Question: Currently I have a jqGrid in html. I am looking for a way to pull the data from the HTML elements, not from the jqGrid object, and put each column into an array. I've looked at a bunch of examples and been unable to find something that works the way I need it..
This is what I have currently. It pulls the jgGrid, which is a .d class and loads it into dTags. Then I grab the tableId and try and pull the row data(I actually need column data was just using for an example) and am having no luck. Any help would be much appreciated.
'''
function generateXML()
{
// get class tags d, np, ch
var dTags = $(".d");
var npTags = $(".np");
var chTags = $(".ch");
for(var i = 0; i<dTags.size(); i++)
{
log(dTags.size());
var tableId = dTags[i].id;
var tableName = "#" + tableId + " td:nth-child(0)";
log(tableName);
var colArray = $(tableName).map(function(){
return $(this).text();
}).get();
log(JSON.stringify(colArray));
}
}
'''
HTML - Looks like this
'''
<table id="polarizationTable" class="d" ></table>
'''
The html the jqGrid generates looks like this...

and the code that generates that is..
'''
<div class="ui-jqgrid ui-widget ui-widget-content ui-corner-all" id="gbox_polarizationTable" dir="ltr" style="width: 729px; "><div class="ui-widget-overlay jqgrid-overlay" id="lui_polarizationTable"></div><div class="loading ui-state-default ui-state-active" id="load_polarizationTable" style="display: none; ">Loading...</div><div class="ui-jqgrid-view" id="gview_polarizationTable" style="width: 729px; "><div class="ui-jqgrid-titlebar ui-widget-header ui-corner-top ui-helper-clearfix"><a role="link" href="javascript:void(0)" class="ui-jqgrid-titlebar-close HeaderButton" style="right: 0px; "><span class="ui-icon ui-icon-circle-triangle-n"></span></a><span class="ui-jqgrid-title">Polarization Table</span></div><div style="width: 729px; " class="ui-state-default ui-jqgrid-hdiv"><div class="ui-jqgrid-hbox"><table class="ui-jqgrid-htable" style="width: 711px; " role="grid" aria-labelledby="gbox_polarizationTable" cellspacing="0" cellpadding="0" border="0"><thead><tr class="ui-jqgrid-labels" role="rowheader"><th id="polarizationTable_TestTime" role="columnheader" class="ui-state-default ui-th-column ui-th-ltr" style="width: 97px; "><span class="ui-jqgrid-resize ui-jqgrid-resize-ltr" style="cursor: col-resize; ">&nbsp;</span><div id="jqgh_polarizationTable_TestTime" class="ui-jqgrid-sortable">Minutes<span class="s-ico" style="display:none"><span sort="asc" class="ui-grid-ico-sort ui-icon-asc ui-state-disabled ui-icon ui-icon-triangle-1-n ui-sort-ltr"></span><span sort="desc" class="ui-grid-ico-sort ui-icon-desc ui-state-disabled ui-icon ui-icon-triangle-1-s ui-sort-ltr"></span></span></div></th><th id="polarizationTable_RdgA" role="columnheader" class="ui-state-default ui-th-column ui-th-ltr" style="width: 97px; "><span class="ui-jqgrid-resize ui-jqgrid-resize-ltr" style="cursor: col-resize; ">&nbsp;</span><div id="jqgh_polarizationTable_RdgA" class="ui-jqgrid-sortable">Reading A<span class="s-ico" style="display:none"><span sort="asc" class="ui-grid-ico-sort ui-icon-asc ui-state-disabled ui-icon ui-icon-triangle-1-n ui-sort-ltr"></span><span sort="desc" class="ui-grid-ico-sort ui-icon-desc ui-state-disabled ui-icon ui-icon-triangle-1-s ui-sort-ltr"></span></span></div></th><th id="polarizationTable_CorrA" role="columnheader" class="ui-state-default ui-th-column ui-th-ltr" style="width: 97px; "><span class="ui-jqgrid-resize ui-jqgrid-resize-ltr" style="cursor: col-resize; ">&nbsp;</span><div id="jqgh_polarizationTable_CorrA" class="ui-jqgrid-sortable">Corr A<span class="s-ico" style="display:none"><span sort="asc" class="ui-grid-ico-sort ui-icon-asc ui-state-disabled ui-icon ui-icon-triangle-1-n ui-sort-ltr"></span><span sort="desc" class="ui-grid-ico-sort ui-icon-desc ui-state-disabled ui-icon ui-icon-triangle-1-s ui-sort-ltr"></span></span></div></th><th id="polarizationTable_RdgB" role="columnheader" class="ui-state-default ui-th-column ui-th-ltr" style="width: 97px; "><span class="ui-jqgrid-resize ui-jqgrid-resize-ltr" style="cursor: col-resize; ">&nbsp;</span><div id="jqgh_polarizationTable_RdgB" class="ui-jqgrid-sortable">Reading B<span class="s-ico" style="display:none"><span sort="asc" class="ui-grid-ico-sort ui-icon-asc ui-state-disabled ui-icon ui-icon-triangle-1-n ui-sort-ltr"></span><span sort="desc" class="ui-grid-ico-sort ui-icon-desc ui-state-disabled ui-icon ui-icon-triangle-1-s ui-sort-ltr"></span></span></div></th><th id="polarizationTable_CorrB" role="columnheader" class="ui-state-default ui-th-column ui-th-ltr" style="width: 97px; "><span class="ui-jqgrid-resize ui-jqgrid-resize-ltr" style="cursor: col-resize; ">&nbsp;</span><div id="jqgh_polarizationTable_CorrB" class="ui-jqgrid-sortable">Corr B<span class="s-ico" style="display:none"><span sort="asc" class="ui-grid-ico-sort ui-icon-asc ui-state-disabled ui-icon ui-icon-triangle-1-n ui-sort-ltr"></span><span sort="desc" class="ui-grid-ico-sort ui-icon-desc ui-state-disabled ui-icon ui-icon-triangle-1-s ui-sort-ltr"></span></span></div></th><th id="polarizationTable_RdgC" role="columnheader" class="ui-state-default ui-th-column ui-th-ltr" style="width: 97px; "><span class="ui-jqgrid-resize ui-jqgrid-resize-ltr" style="cursor: col-resize; ">&nbsp;</span><div id="jqgh_polarizationTable_RdgC" class="ui-jqgrid-sortable">Reading C<span class="s-ico" style="display:none"><span sort="asc" class="ui-grid-ico-sort ui-icon-asc ui-state-disabled ui-icon ui-icon-triangle-1-n ui-sort-ltr"></span><span sort="desc" class="ui-grid-ico-sort ui-icon-desc ui-state-disabled ui-icon ui-icon-triangle-1-s ui-sort-ltr"></span></span></div></th><th id="polarizationTable_CorrC" role="columnheader" class="ui-state-default ui-th-column ui-th-ltr" style="width: 94px; "><span class="ui-jqgrid-resize ui-jqgrid-resize-ltr" style="cursor: col-resize; ">&nbsp;</span><div id="jqgh_polarizationTable_CorrC" class="ui-jqgrid-sortable">Corr C<span class="s-ico" style="display:none"><span sort="asc" class="ui-grid-ico-sort ui-icon-asc ui-state-disabled ui-icon ui-icon-triangle-1-n ui-sort-ltr"></span><span sort="desc" class="ui-grid-ico-sort ui-icon-desc ui-state-disabled ui-icon ui-icon-triangle-1-s ui-sort-ltr"></span></span></div></th></tr></thead></table></div></div><div class="ui-jqgrid-bdiv" style="height: 250px; width: 729px; "><div style="position:relative;"><div></div><table id="polarizationTable" class="d ui-jqgrid-btable" tabindex="1" cellspacing="0" cellpadding="0" border="0" role="grid" aria-multiselectable="false" aria-labelledby="gbox_polarizationTable" style="width: 711px; "><tbody><tr class="jqgfirstrow" role="row" style="height:auto"><td role="gridcell" style="height: 0px; width: 97px; "></td><td role="gridcell" style="height: 0px; width: 97px; "></td><td role="gridcell" style="height: 0px; width: 97px; "></td><td role="gridcell" style="height: 0px; width: 97px; "></td><td role="gridcell" style="height: 0px; width: 97px; "></td><td role="gridcell" style="height: 0px; width: 97px; "></td><td role="gridcell" style="height: 0px; width: 94px; "></td></tr><tr role="row" id="1" tabindex="0" class="ui-widget-content jqgrow ui-row-ltr ui-state-highlight" aria-selected="true"><td role="gridcell" style="text-align:center;" title="0.25" aria-describedby="polarizationTable_TestTime">0.25</td><td role="gridcell" style="text-align:center;" title="" aria-describedby="polarizationTable_RdgA">&nbsp;</td><td role="gridcell" style="text-align:center;" title="" aria-describedby="polarizationTable_CorrA">&nbsp;</td><td role="gridcell" style="text-align:center;" title="" aria-describedby="polarizationTable_RdgB">&nbsp;</td><td role="gridcell" style="text-align:center;" title="" aria-describedby="polarizationTable_CorrB">&nbsp;</td><td role="gridcell" style="text-align:center;" title="" aria-describedby="polarizationTable_RdgC">&nbsp;</td><td role="gridcell" style="text-align:center;" title="" aria-describedby="polarizationTable_CorrC">&nbsp;</td></tr><tr role="row" id="2" tabindex="-1" class="ui-widget-content jqgrow ui-row-ltr"><td role="gridcell" style="text-align:center;" title="0.5" aria-describedby="polarizationTable_TestTime">0.5</td><td role="gridcell" style="text-align:center;" title="" aria-describedby="polarizationTable_RdgA">&nbsp;</td><td role="gridcell" style="text-align:center;" title="" aria-describedby="polarizationTable_CorrA">&nbsp;</td><td role="gridcell" style="text-align:center;" title="" aria-describedby="polarizationTable_RdgB">&nbsp;</td><td role="gridcell" style="text-align:center;" title="" aria-describedby="polarizationTable_CorrB">&nbsp;</td><td role="gridcell" style="text-align:center;" title="" aria-describedby="polarizationTable_RdgC">&nbsp;</td><td role="gridcell" style="text-align:center;" title="" aria-describedby="polarizationTable_CorrC">&nbsp;</td></tr><tr role="row" id="3" tabindex="-1" class="ui-widget-content jqgrow ui-row-ltr"><td role="gridcell" style="text-align:center;" title="0.75" aria-describedby="polarizationTable_TestTime">0.75</td><td role="gridcell" style="text-align:center;" title="" aria-describedby="polarizationTable_RdgA">&nbsp;</td><td role="gridcell" style="text-align:center;" title="" aria-describedby="polarizationTable_CorrA">&nbsp;</td><td role="gridcell" style="text-align:center;" title="" aria-describedby="polarizationTable_RdgB">&nbsp;</td><td role="gridcell" style="text-align:center;" title="" aria-describedby="polarizationTable_CorrB">&nbsp;</td><td role="gridcell" style="text-align:center;" title="" aria-describedby="polarizationTable_RdgC">&nbsp;</td><td role="gridcell" style="text-align:center;" title="" aria-describedby="polarizationTable_CorrC">&nbsp;</td></tr><tr role="row" id="4" tabindex="-1" class="ui-widget-content jqgrow ui-row-ltr"><td role="gridcell" style="text-align:center;" title="1" aria-describedby="polarizationTable_TestTime">1</td><td role="gridcell" style="text-align:center;" title="" aria-describedby="polarizationTable_RdgA">&nbsp;</td><td role="gridcell" style="text-align:center;" title="" aria-describedby="polarizationTable_CorrA">&nbsp;</td><td role="gridcell" style="text-align:center;" title="" aria-describedby="polarizationTable_RdgB">&nbsp;</td><td role="gridcell" style="text-align:center;" title="" aria-describedby="polarizationTable_CorrB">&nbsp;</td><td role="gridcell" style="text-align:center;" title="" aria-describedby="polarizationTable_RdgC">&nbsp;</td><td role="gridcell" style="text-align:center;" title="" aria-describedby="polarizationTable_CorrC">&nbsp;</td></tr><tr role="row" id="5" tabindex="-1" class="ui-widget-content jqgrow ui-row-ltr"><td role="gridcell" style="text-align:center;" title="2" aria-describedby="polarizationTable_TestTime">2</td><td role="gridcell" style="text-align:center;" title="" aria-describedby="polarizationTable_RdgA">&nbsp;</td><td role="gridcell" style="text-align:center;" title="" aria-describedby="polarizationTable_CorrA">&nbsp;</td><td role="gridcell" style="text-align:center;" title="" aria-describedby="polarizationTable_RdgB">&nbsp;</td><td role="gridcell" style="text-align:center;" title="" aria-describedby="polarizationTable_CorrB">&nbsp;</td><td role="gridcell" style="text-align:center;" title="" aria-describedby="polarizationTable_RdgC">&nbsp;</td><td role="gridcell" style="text-align:center;" title="" aria-describedby="polarizationTable_CorrC">&nbsp;</td></tr><tr role="row" id="6" tabindex="-1" class="ui-widget-content jqgrow ui-row-ltr"><td role="gridcell" style="text-align:center;" title="3" aria-describedby="polarizationTable_TestTime">3</td><td role="gridcell" style="text-align:center;" title="" aria-describedby="polarizationTable_RdgA">&nbsp;</td><td role="gridcell" style="text-align:center;" title="" aria-describedby="polarizationTable_CorrA">&nbsp;</td><td role="gridcell" style="text-align:center;" title="" aria-describedby="polarizationTable_RdgB">&nbsp;</td><td role="gridcell" style="text-align:center;" title="" aria-describedby="polarizationTable_CorrB">&nbsp;</td><td role="gridcell" style="text-align:center;" title="" aria-describedby="polarizationTable_RdgC">&nbsp;</td><td role="gridcell" style="text-align:center;" title="" aria-describedby="polarizationTable_CorrC">&nbsp;</td></tr><tr role="row" id="7" tabindex="-1" class="ui-widget-content jqgrow ui-row-ltr"><td role="gridcell" style="text-align:center;" title="4" aria-describedby="polarizationTable_TestTime">4</td><td role="gridcell" style="text-align:center;" title="" aria-describedby="polarizationTable_RdgA">&nbsp;</td><td role="gridcell" style="text-align:center;" title="" aria-describedby="polarizationTable_CorrA">&nbsp;</td><td role="gridcell" style="text-align:center;" title="" aria-describedby="polarizationTable_RdgB">&nbsp;</td><td role="gridcell" style="text-align:center;" title="" aria-describedby="polarizationTable_CorrB">&nbsp;</td><td role="gridcell" style="text-align:center;" title="" aria-describedby="polarizationTable_RdgC">&nbsp;</td><td role="gridcell" style="text-align:center;" title="" aria-describedby="polarizationTable_CorrC">&nbsp;</td></tr><tr role="row" id="8" tabindex="-1" class="ui-widget-content jqgrow ui-row-ltr"><td role="gridcell" style="text-align:center;" title="5" aria-describedby="polarizationTable_TestTime">5</td><td role="gridcell" style="text-align:center;" title="" aria-describedby="polarizationTable_RdgA">&nbsp;</td><td role="gridcell" style="text-align:center;" title="" aria-describedby="polarizationTable_CorrA">&nbsp;</td><td role="gridcell" style="text-align:center;" title="" aria-describedby="polarizationTable_RdgB">&nbsp;</td><td role="gridcell" style="text-align:center;" title="" aria-describedby="polarizationTable_CorrB">&nbsp;</td><td role="gridcell" style="text-align:center;" title="" aria-describedby="polarizationTable_RdgC">&nbsp;</td><td role="gridcell" style="text-align:center;" title="" aria-describedby="polarizationTable_CorrC">&nbsp;</td></tr><tr role="row" id="9" tabindex="-1" class="ui-widget-content jqgrow ui-row-ltr"><td role="gridcell" style="text-align:center;" title="6" aria-describedby="polarizationTable_TestTime">6</td><td role="gridcell" style="text-align:center;" title="" aria-describedby="polarizationTable_RdgA">&nbsp;</td><td role="gridcell" style="text-align:center;" title="" aria-describedby="polarizationTable_CorrA">&nbsp;</td><td role="gridcell" style="text-align:center;" title="" aria-describedby="polarizationTable_RdgB">&nbsp;</td><td role="gridcell" style="text-align:center;" title="" aria-describedby="polarizationTable_CorrB">&nbsp;</td><td role="gridcell" style="text-align:center;" title="" aria-describedby="polarizationTable_RdgC">&nbsp;</td><td role="gridcell" style="text-align:center;" title="" aria-describedby="polarizationTable_CorrC">&nbsp;</td></tr><tr role="row" id="10" tabindex="-1" class="ui-widget-content jqgrow ui-row-ltr"><td role="gridcell" style="text-align:center;" title="7" aria-describedby="polarizationTable_TestTime">7</td><td role="gridcell" style="text-align:center;" title="" aria-describedby="polarizationTable_RdgA">&nbsp;</td><td role="gridcell" style="text-align:center;" title="" aria-describedby="polarizationTable_CorrA">&nbsp;</td><td role="gridcell" style="text-align:center;" title="" aria-describedby="polarizationTable_RdgB">&nbsp;</td><td role="gridcell" style="text-align:center;" title="" aria-describedby="polarizationTable_CorrB">&nbsp;</td><td role="gridcell" style="text-align:center;" title="" aria-describedby="polarizationTable_RdgC">&nbsp;</td><td role="gridcell" style="text-align:center;" title="" aria-describedby="polarizationTable_CorrC">&nbsp;</td></tr><tr role="row" id="11" tabindex="-1" class="ui-widget-content jqgrow ui-row-ltr"><td role="gridcell" style="text-align:center;" title="8" aria-describedby="polarizationTable_TestTime">8</td><td role="gridcell" style="text-align:center;" title="" aria-describedby="polarizationTable_RdgA">&nbsp;</td><td role="gridcell" style="text-align:center;" title="" aria-describedby="polarizationTable_CorrA">&nbsp;</td><td role="gridcell" style="text-align:center;" title="" aria-describedby="polarizationTable_RdgB">&nbsp;</td><td role="gridcell" style="text-align:center;" title="" aria-describedby="polarizationTable_CorrB">&nbsp;</td><td role="gridcell" style="text-align:center;" title="" aria-describedby="polarizationTable_RdgC">&nbsp;</td><td role="gridcell" style="text-align:center;" title="" aria-describedby="polarizationTable_CorrC">&nbsp;</td></tr><tr role="row" id="12" tabindex="-1" class="ui-widget-content jqgrow ui-row-ltr"><td role="gridcell" style="text-align:center;" title="9" aria-describedby="polarizationTable_TestTime">9</td><td role="gridcell" style="text-align:center;" title="" aria-describedby="polarizationTable_RdgA">&nbsp;</td><td role="gridcell" style="text-align:center;" title="" aria-describedby="polarizationTable_CorrA">&nbsp;</td><td role="gridcell" style="text-align:center;" title="" aria-describedby="polarizationTable_RdgB">&nbsp;</td><td role="gridcell" style="text-align:center;" title="" aria-describedby="polarizationTable_CorrB">&nbsp;</td><td role="gridcell" style="text-align:center;" title="" aria-describedby="polarizationTable_RdgC">&nbsp;</td><td role="gridcell" style="text-align:center;" title="" aria-describedby="polarizationTable_CorrC">&nbsp;</td></tr><tr role="row" id="13" tabindex="-1" class="ui-widget-content jqgrow ui-row-ltr"><td role="gridcell" style="text-align:center;" title="10" aria-describedby="polarizationTable_TestTime">10</td><td role="gridcell" style="text-align:center;" title="" aria-describedby="polarizationTable_RdgA">&nbsp;</td><td role="gridcell" style="text-align:center;" title="" aria-describedby="polarizationTable_CorrA">&nbsp;</td><td role="gridcell" style="text-align:center;" title="" aria-describedby="polarizationTable_RdgB">&nbsp;</td><td role="gridcell" style="text-align:center;" title="" aria-describedby="polarizationTable_CorrB">&nbsp;</td><td role="gridcell" style="text-align:center;" title="" aria-describedby="polarizationTable_RdgC">&nbsp;</td><td role="gridcell" style="text-align:center;" title="" aria-describedby="polarizationTable_CorrC">&nbsp;</td></tr></tbody></table></div></div></div><div class="ui-jqgrid-resize-mark" id="rs_mpolarizationTable">&nbsp;</div></div>
'''
Essentially I need the data from Minutes, Reading A, Corr A, etc.. into respective arrays... later down the road I will be building an custom XML file from this data. Hope this clears things up a bit.
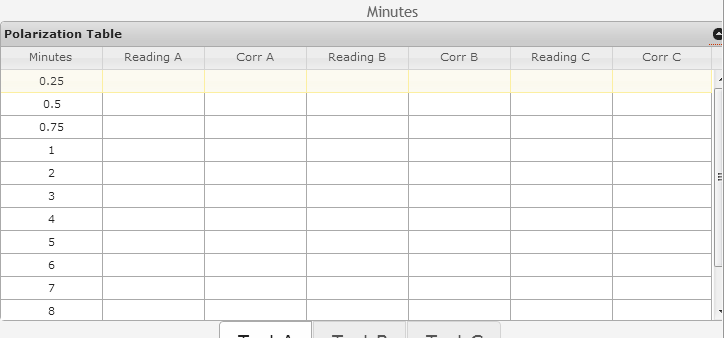
Answer: You can use ':nth-child' and the '.map()' function:
'''
var minutes = jQuery('.ui-jqgrid-bdiv tr.ui-widget-content td:nth-child(1)')
.map(function(){
return $(this).html();
});
var readingA = jQuery('.ui-jqgrid-bdiv tr.ui-widget-content td:nth-child(2)')
.map(function(){
return $(this).html();
});
/// and so on...
'''
With a little bit of work you could wrap this in a '.each()' handler to step each column name programmatically, rather than manually specifying them all.